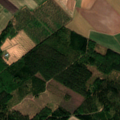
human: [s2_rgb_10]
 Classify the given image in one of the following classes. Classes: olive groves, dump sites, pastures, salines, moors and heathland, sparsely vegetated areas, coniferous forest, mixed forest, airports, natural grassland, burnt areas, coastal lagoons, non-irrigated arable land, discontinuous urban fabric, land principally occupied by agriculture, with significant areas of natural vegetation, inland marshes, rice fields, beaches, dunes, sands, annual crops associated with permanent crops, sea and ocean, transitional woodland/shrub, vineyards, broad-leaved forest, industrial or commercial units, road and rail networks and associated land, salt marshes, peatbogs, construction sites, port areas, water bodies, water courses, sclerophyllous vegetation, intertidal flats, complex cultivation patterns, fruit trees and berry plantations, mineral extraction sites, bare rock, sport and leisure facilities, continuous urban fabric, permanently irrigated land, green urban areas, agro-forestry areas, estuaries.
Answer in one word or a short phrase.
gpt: non-irrigated arable land, broad-leaved forest, coniferous forest, mixed forest